Field crop: maize
Growth stage: 2
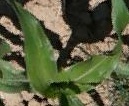
Species: maize